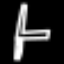
Label: chair